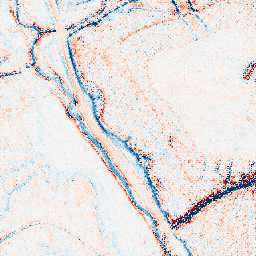
Category: edge_preserving
Decomposition family: bilateral
Decomposition parameters: d: 15
sigma_color: 100
sigma_space: 50
Upsampling method: regularized
Upsampling parameters: scale: 2
lambda_reg: 0.1
Upsampling scale: 2